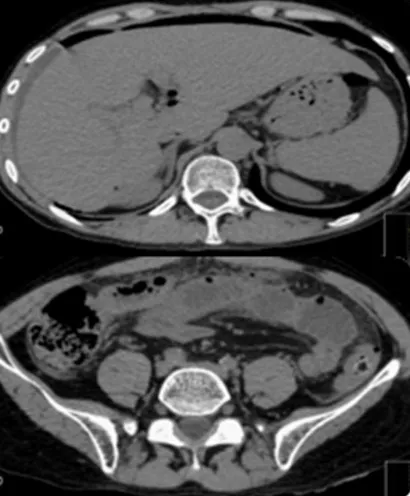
CT scan showing intra-peritoneal fluid pneumoperitoneum and bowel perforation.
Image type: radiology (ct)